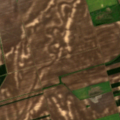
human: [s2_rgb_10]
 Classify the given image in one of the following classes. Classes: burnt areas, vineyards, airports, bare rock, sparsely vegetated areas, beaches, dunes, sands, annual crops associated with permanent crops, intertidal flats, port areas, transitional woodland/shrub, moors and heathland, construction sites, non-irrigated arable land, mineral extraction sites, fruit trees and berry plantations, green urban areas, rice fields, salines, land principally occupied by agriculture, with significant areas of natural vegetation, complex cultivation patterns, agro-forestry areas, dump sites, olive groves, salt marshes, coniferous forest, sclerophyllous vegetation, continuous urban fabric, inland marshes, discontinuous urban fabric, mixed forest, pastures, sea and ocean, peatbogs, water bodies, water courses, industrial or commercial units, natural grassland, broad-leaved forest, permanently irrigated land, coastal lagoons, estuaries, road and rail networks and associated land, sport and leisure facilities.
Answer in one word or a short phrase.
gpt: non-irrigated arable land